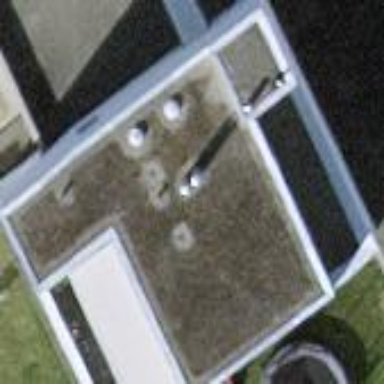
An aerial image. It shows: Building part with flat roof.